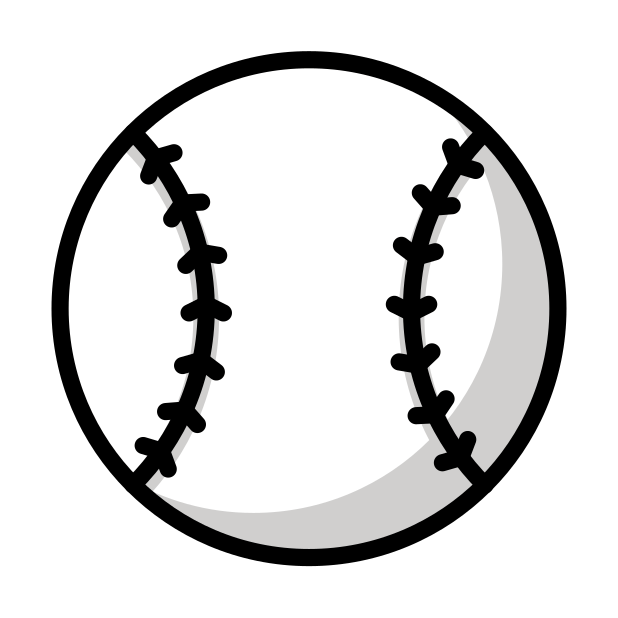
baseball